Question: I am learning VS 2008 setup project to create install for our C# application. I made a mistake trying to delete the exe itself during the uninstall. Now I manually deleted the exe file but the entry still in Add Remove Program list. I try to install a fixed newer version but msi doesn't allow me to do so.
How can I remove the old version manually (i can use regedit, no problem)? I am using XP machine. thanks
EDIT:
After I removed its subkey in that uninstall registry entry, I still cannot install my newer version.

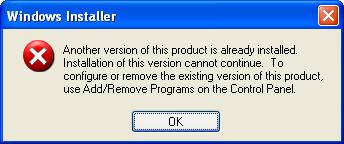
Answer: Use 'msiexec /x {guid product code}'. If your MSI database got screwed up and this doesn't work, try <URL>.